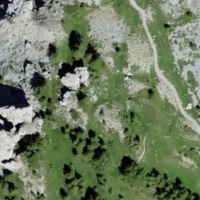
EUNIS habitat code: 23
Species observed at this site:
Hedysarum hedysaroides